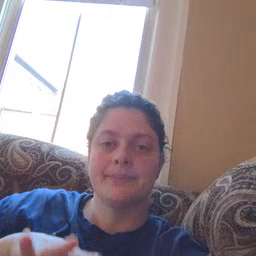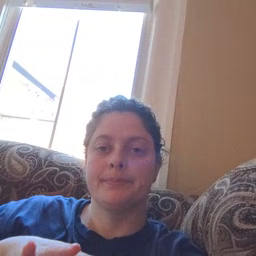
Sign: bee